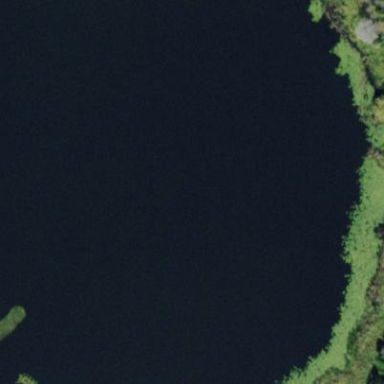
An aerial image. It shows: Beautiful lake surrounded by nature.